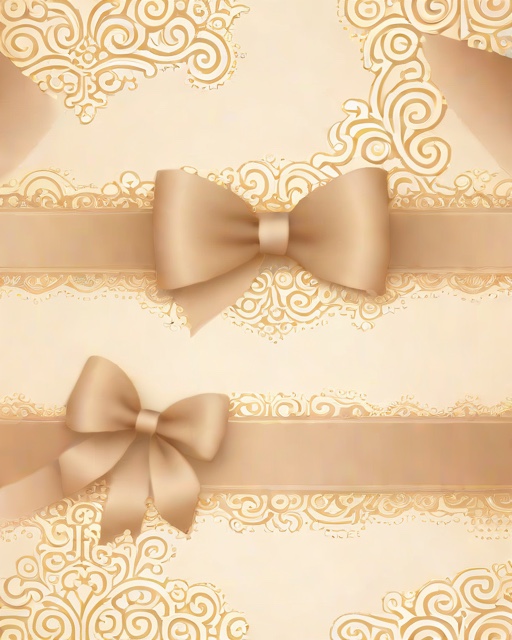
Category: Anniversary